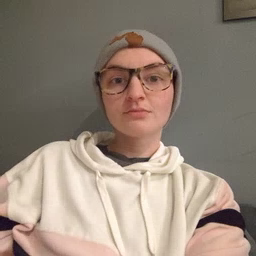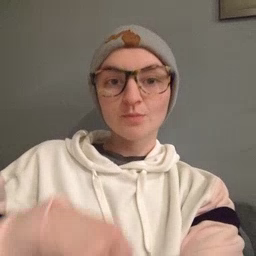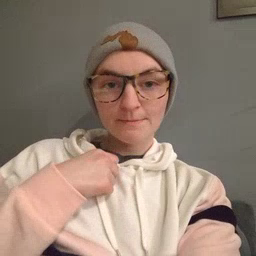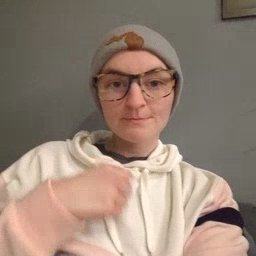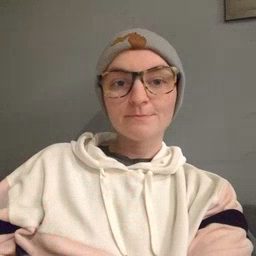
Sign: zipper